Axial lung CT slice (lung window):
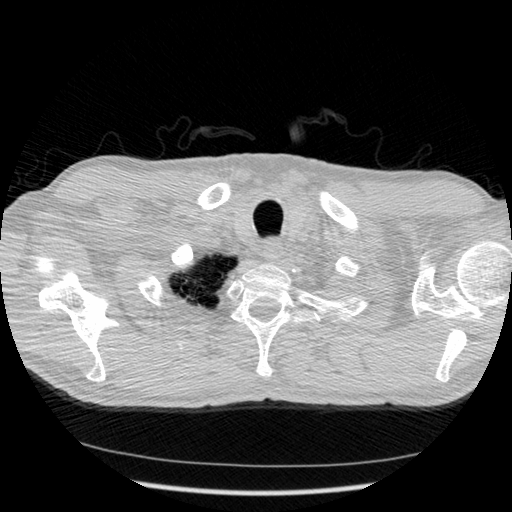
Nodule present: no